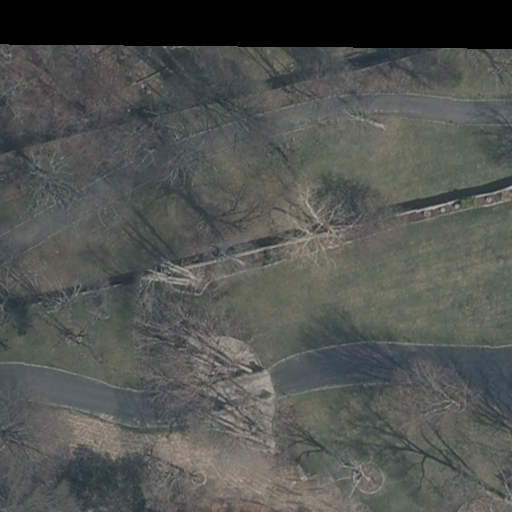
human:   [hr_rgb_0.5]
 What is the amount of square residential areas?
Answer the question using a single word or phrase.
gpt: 0

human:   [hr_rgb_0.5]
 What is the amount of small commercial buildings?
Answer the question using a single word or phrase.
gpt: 0

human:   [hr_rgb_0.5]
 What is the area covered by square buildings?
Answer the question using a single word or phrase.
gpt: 0m2

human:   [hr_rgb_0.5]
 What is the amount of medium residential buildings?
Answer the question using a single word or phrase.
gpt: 1

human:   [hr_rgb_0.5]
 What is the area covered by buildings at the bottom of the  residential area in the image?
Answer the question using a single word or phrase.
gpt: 0m2

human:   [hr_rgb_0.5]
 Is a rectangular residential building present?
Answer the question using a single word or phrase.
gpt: no

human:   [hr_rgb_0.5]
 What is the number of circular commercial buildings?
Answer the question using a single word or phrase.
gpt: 0

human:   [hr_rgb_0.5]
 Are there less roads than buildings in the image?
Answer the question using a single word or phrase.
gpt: no

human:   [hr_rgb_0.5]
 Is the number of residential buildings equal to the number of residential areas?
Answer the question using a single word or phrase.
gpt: yes

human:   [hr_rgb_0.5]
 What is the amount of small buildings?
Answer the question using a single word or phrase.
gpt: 0

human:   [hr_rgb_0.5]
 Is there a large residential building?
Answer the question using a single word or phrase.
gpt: no

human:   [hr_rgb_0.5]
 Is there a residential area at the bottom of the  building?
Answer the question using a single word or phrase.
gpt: yes

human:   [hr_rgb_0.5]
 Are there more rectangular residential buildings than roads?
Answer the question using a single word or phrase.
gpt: no

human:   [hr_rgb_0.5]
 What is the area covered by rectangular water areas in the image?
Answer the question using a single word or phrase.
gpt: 0m2

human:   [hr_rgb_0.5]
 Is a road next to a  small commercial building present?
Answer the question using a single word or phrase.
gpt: no

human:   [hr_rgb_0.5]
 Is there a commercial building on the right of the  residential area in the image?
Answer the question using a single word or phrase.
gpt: no

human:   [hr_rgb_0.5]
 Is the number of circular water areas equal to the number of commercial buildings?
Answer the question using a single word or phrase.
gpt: yes

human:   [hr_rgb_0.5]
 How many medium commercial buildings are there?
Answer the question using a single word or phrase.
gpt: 0

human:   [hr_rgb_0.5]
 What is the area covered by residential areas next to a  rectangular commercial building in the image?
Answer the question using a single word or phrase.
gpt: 0m2

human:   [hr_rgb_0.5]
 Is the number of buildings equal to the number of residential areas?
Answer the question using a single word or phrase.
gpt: yes

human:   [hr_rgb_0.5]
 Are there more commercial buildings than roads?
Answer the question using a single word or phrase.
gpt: no

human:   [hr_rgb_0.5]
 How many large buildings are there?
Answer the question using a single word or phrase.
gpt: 0

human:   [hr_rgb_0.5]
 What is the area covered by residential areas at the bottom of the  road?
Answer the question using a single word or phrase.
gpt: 10595m2

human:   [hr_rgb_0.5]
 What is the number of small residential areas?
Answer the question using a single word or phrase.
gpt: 0

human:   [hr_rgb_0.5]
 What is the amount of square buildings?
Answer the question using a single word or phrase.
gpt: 0

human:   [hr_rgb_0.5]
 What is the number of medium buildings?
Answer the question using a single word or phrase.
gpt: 1

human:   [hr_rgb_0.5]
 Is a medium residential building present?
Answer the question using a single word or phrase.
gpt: yes

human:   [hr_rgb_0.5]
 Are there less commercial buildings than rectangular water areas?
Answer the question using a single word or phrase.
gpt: no

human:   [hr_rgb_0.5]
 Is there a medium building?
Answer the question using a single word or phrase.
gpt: yes

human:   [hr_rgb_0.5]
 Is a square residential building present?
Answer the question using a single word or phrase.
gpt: no

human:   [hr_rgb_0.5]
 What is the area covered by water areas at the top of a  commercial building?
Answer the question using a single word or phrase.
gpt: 0m2

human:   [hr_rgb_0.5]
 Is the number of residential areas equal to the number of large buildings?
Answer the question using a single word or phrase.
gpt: no

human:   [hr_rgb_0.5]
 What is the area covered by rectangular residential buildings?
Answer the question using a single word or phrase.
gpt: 0m2

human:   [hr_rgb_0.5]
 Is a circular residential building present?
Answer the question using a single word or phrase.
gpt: no

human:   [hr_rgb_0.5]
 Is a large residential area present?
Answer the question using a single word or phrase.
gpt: yes

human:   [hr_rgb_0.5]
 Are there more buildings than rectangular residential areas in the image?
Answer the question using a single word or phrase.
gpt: no